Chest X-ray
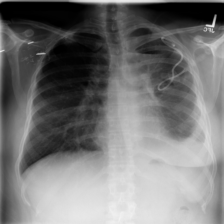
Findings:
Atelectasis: negative
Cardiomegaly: negative
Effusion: negative
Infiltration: negative
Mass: negative
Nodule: negative
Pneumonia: negative
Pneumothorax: negative
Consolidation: negative
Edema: negative
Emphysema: negative
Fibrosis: negative
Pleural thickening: positive
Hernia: negative